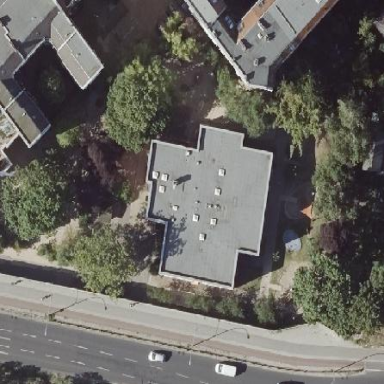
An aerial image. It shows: Kindergarten building.